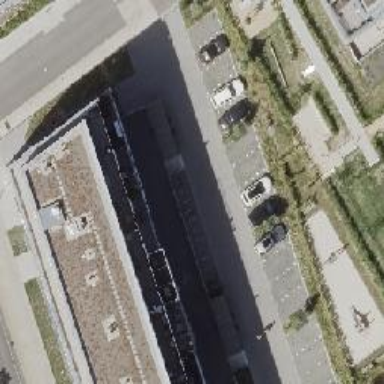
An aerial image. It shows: Parking entrance.